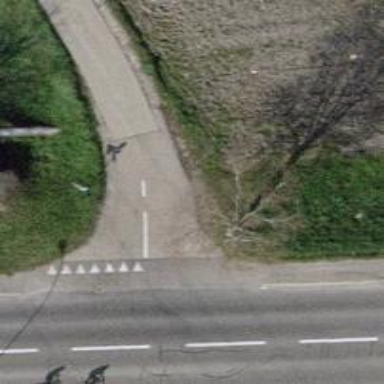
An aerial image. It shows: Asphalt footway with unmarked crossing.